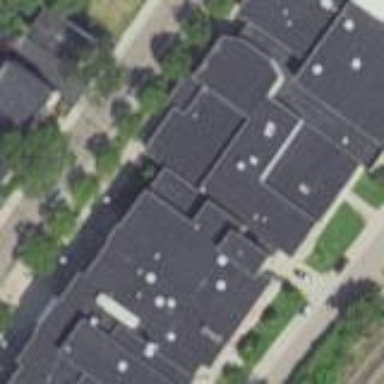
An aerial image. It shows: School building.